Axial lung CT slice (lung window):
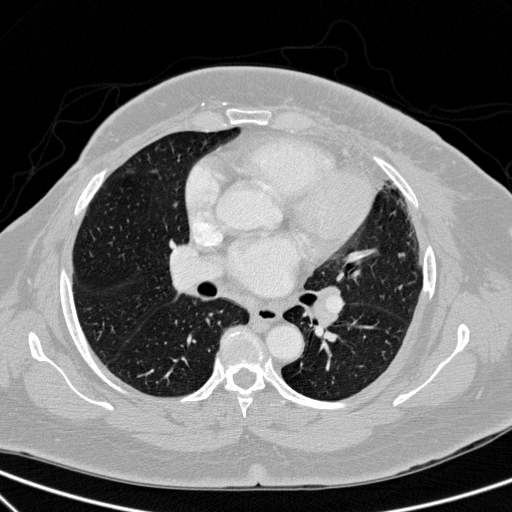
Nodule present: no